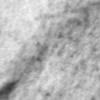
Label: no_change